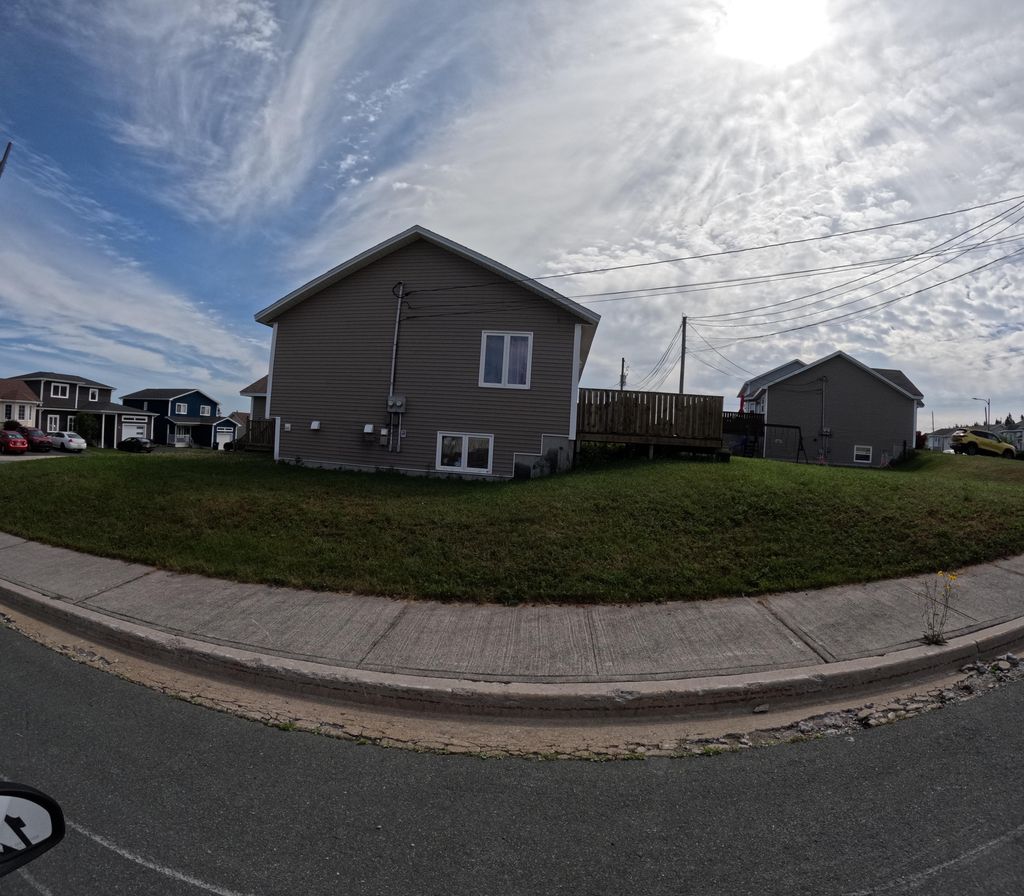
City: st_johns